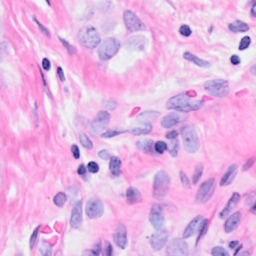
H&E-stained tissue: Breast